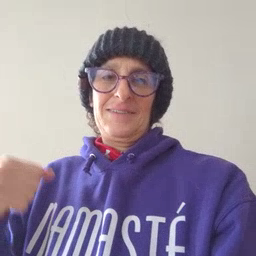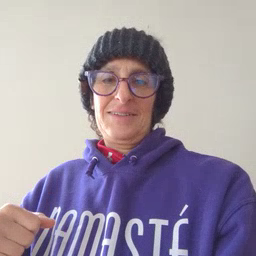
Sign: refrigerator